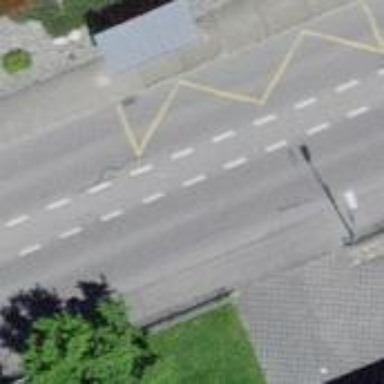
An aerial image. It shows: Public transport stop position.